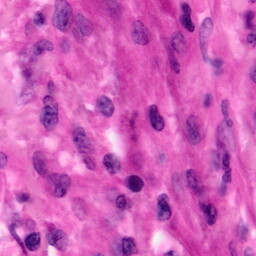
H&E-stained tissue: Pancreatic